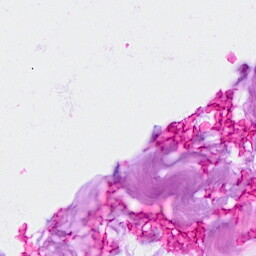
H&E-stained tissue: Breast